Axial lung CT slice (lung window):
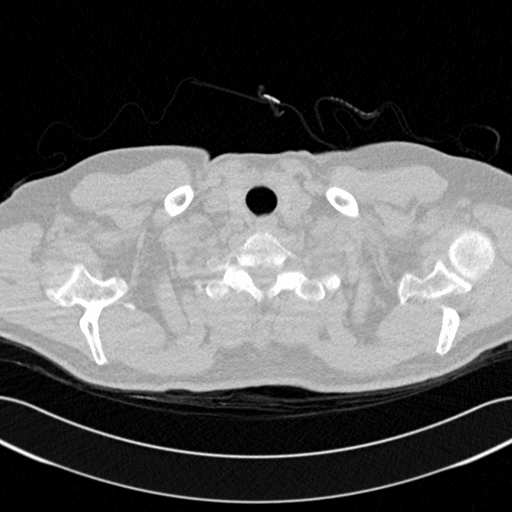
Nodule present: no